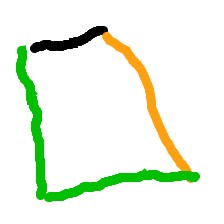
Shape: trapezoid